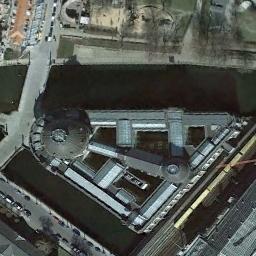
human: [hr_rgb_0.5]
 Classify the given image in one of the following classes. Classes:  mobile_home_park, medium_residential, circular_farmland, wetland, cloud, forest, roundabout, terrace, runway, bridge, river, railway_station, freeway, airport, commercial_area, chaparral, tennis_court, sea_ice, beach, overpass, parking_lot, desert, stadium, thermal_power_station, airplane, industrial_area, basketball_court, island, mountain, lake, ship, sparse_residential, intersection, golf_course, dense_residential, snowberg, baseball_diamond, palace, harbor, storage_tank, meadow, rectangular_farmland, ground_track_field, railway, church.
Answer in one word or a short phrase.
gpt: church